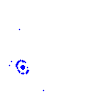
Particle: kaon